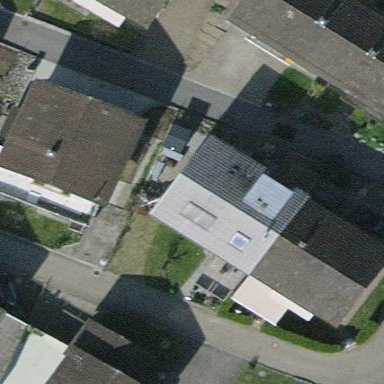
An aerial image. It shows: Semi-detached house.